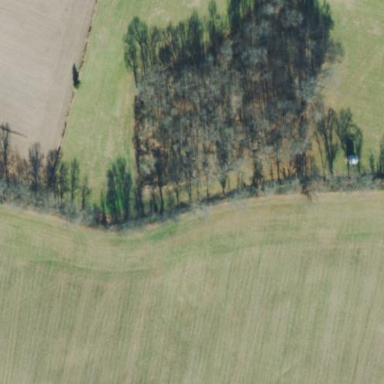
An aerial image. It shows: Serene woodland landscape.